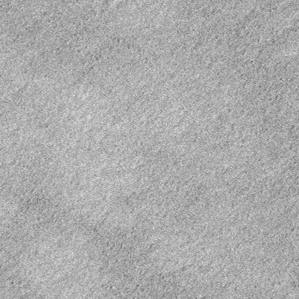
Label: frost